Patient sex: M
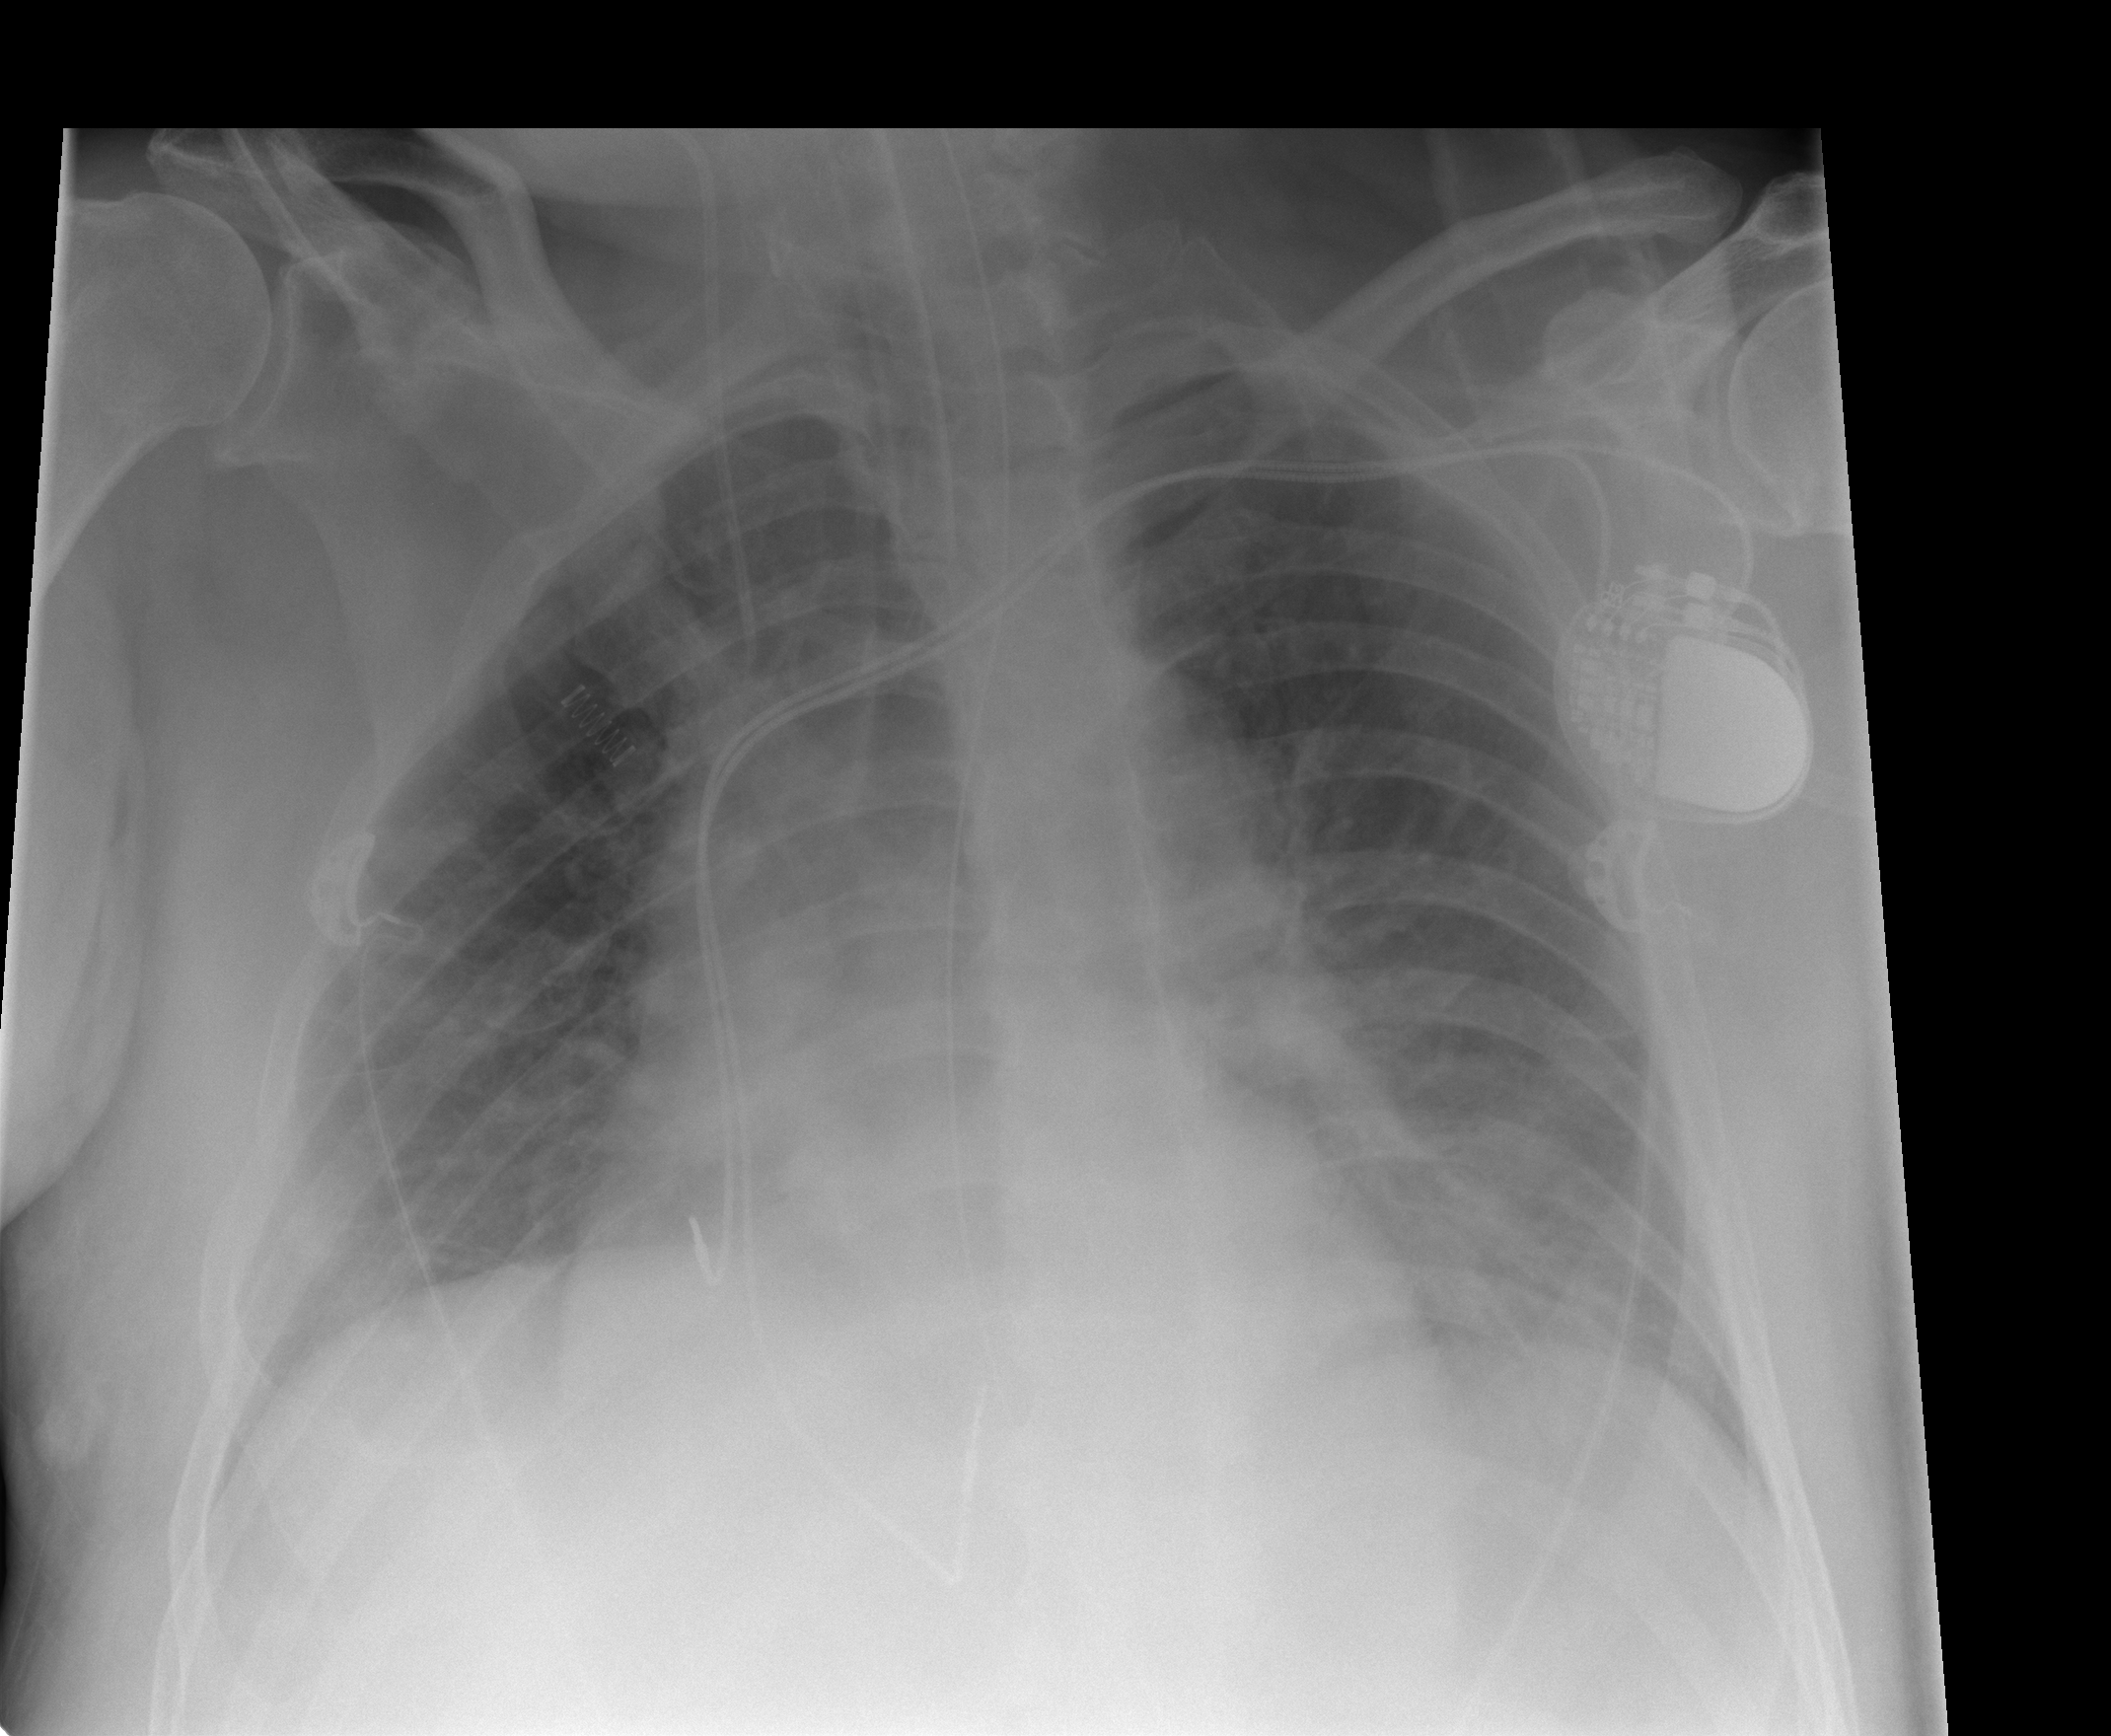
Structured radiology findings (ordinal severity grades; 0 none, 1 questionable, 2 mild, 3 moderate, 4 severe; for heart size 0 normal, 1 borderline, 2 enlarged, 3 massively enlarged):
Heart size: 2
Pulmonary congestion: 2
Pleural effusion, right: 0
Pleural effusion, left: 0
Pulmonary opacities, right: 1
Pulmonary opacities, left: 1
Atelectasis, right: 1
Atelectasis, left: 2